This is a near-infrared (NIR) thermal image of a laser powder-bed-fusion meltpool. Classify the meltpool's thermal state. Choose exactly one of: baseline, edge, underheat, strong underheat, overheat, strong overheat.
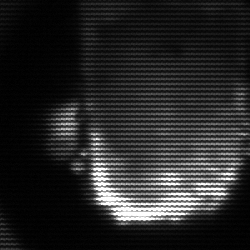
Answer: baseline